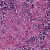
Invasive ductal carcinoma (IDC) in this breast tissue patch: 1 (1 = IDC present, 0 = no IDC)